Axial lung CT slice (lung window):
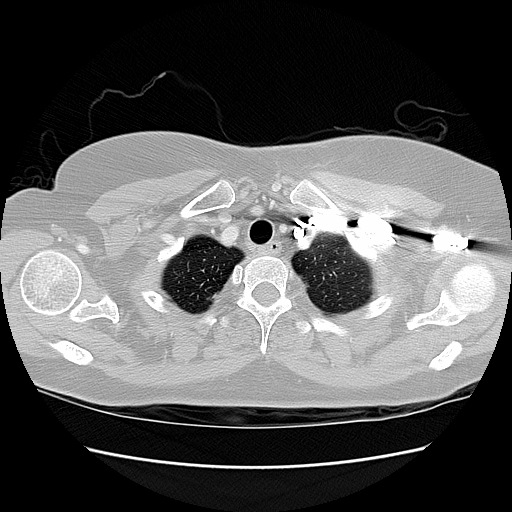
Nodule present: no